Field crop: maize
Growth stage: 2
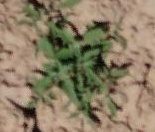
Species: atriplex